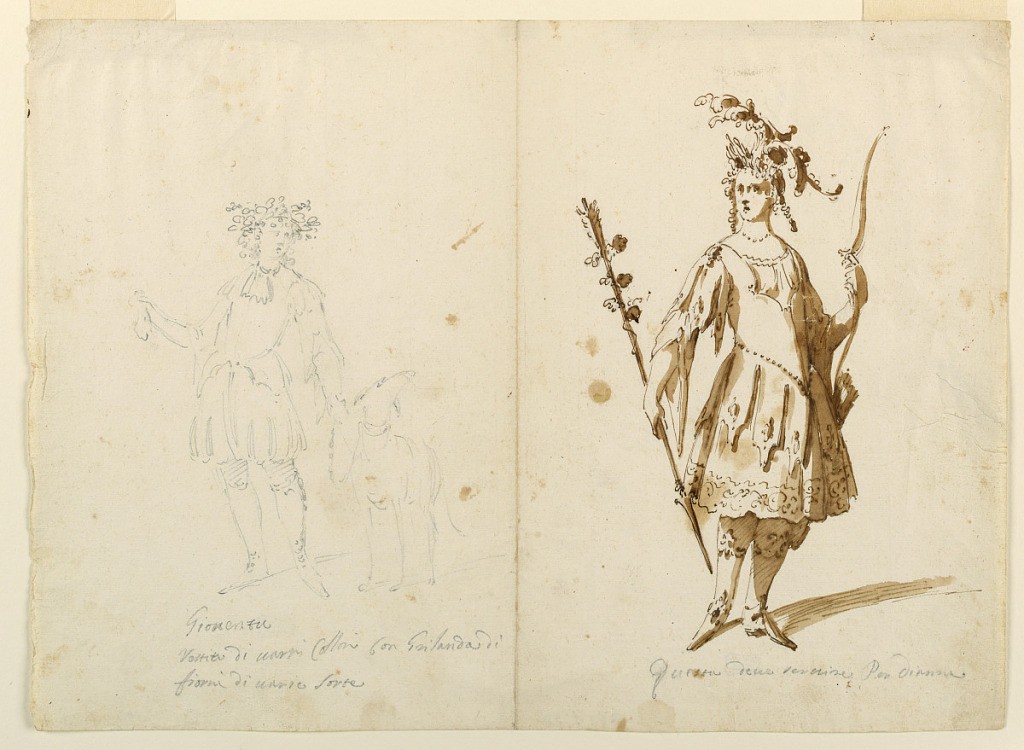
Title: Costume Design: Youth and Diana for a Ballet
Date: ca. 1720
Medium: Lead pencil with additional pen and ink, bistre on paper
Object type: Drawing
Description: Horizontal rectangle. A: at left: A young man is shown frontally. He is crowned with a wreath. He is holding a dog on a chain. The raised right hand carries a bag (?). Caption: "Gioventu / Vestito di varii collori con Girlanda chi / fiorni di Marie sorte."

B: at right: the goddess is shown standing. Her head is crowned by a wreath with feathers. The left hand carries the bow, the right one a large arrow, surrounded by vines. Caption: "queste deve servire Par Dianna."